Interaction volume radius: 10 \u00c5
Interaction volume height: 20 \u00c5
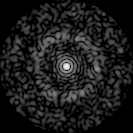
Disorder parameter: 0.8154